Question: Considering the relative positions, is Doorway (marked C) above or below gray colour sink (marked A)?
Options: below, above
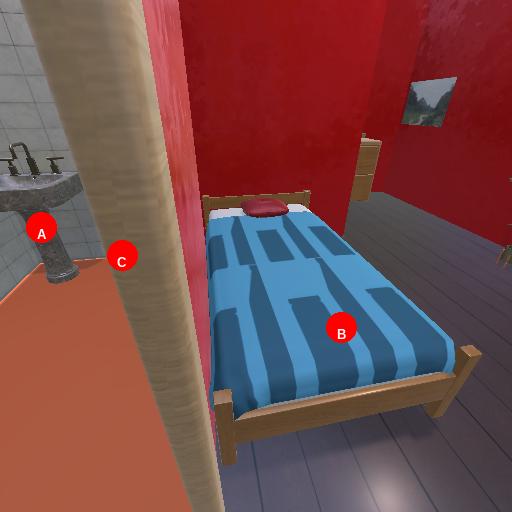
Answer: below